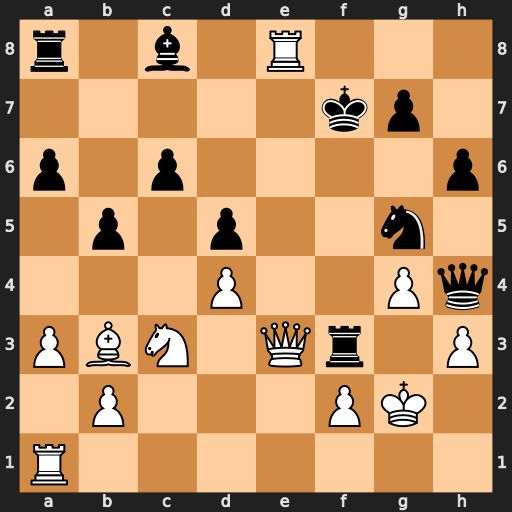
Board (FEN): r1b1R3/5kp1/p1p4p/1p1p2n1/3P2Pq/PBN1Qr1P/1P3PK1/R7
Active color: w
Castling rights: -
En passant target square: -
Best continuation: Qe7+ Kg6 Bc2+ Bf5 Bxf5+ Rxf5 gxf5+ Kh7 Rh1 Rxe8 Qxe8